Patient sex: F
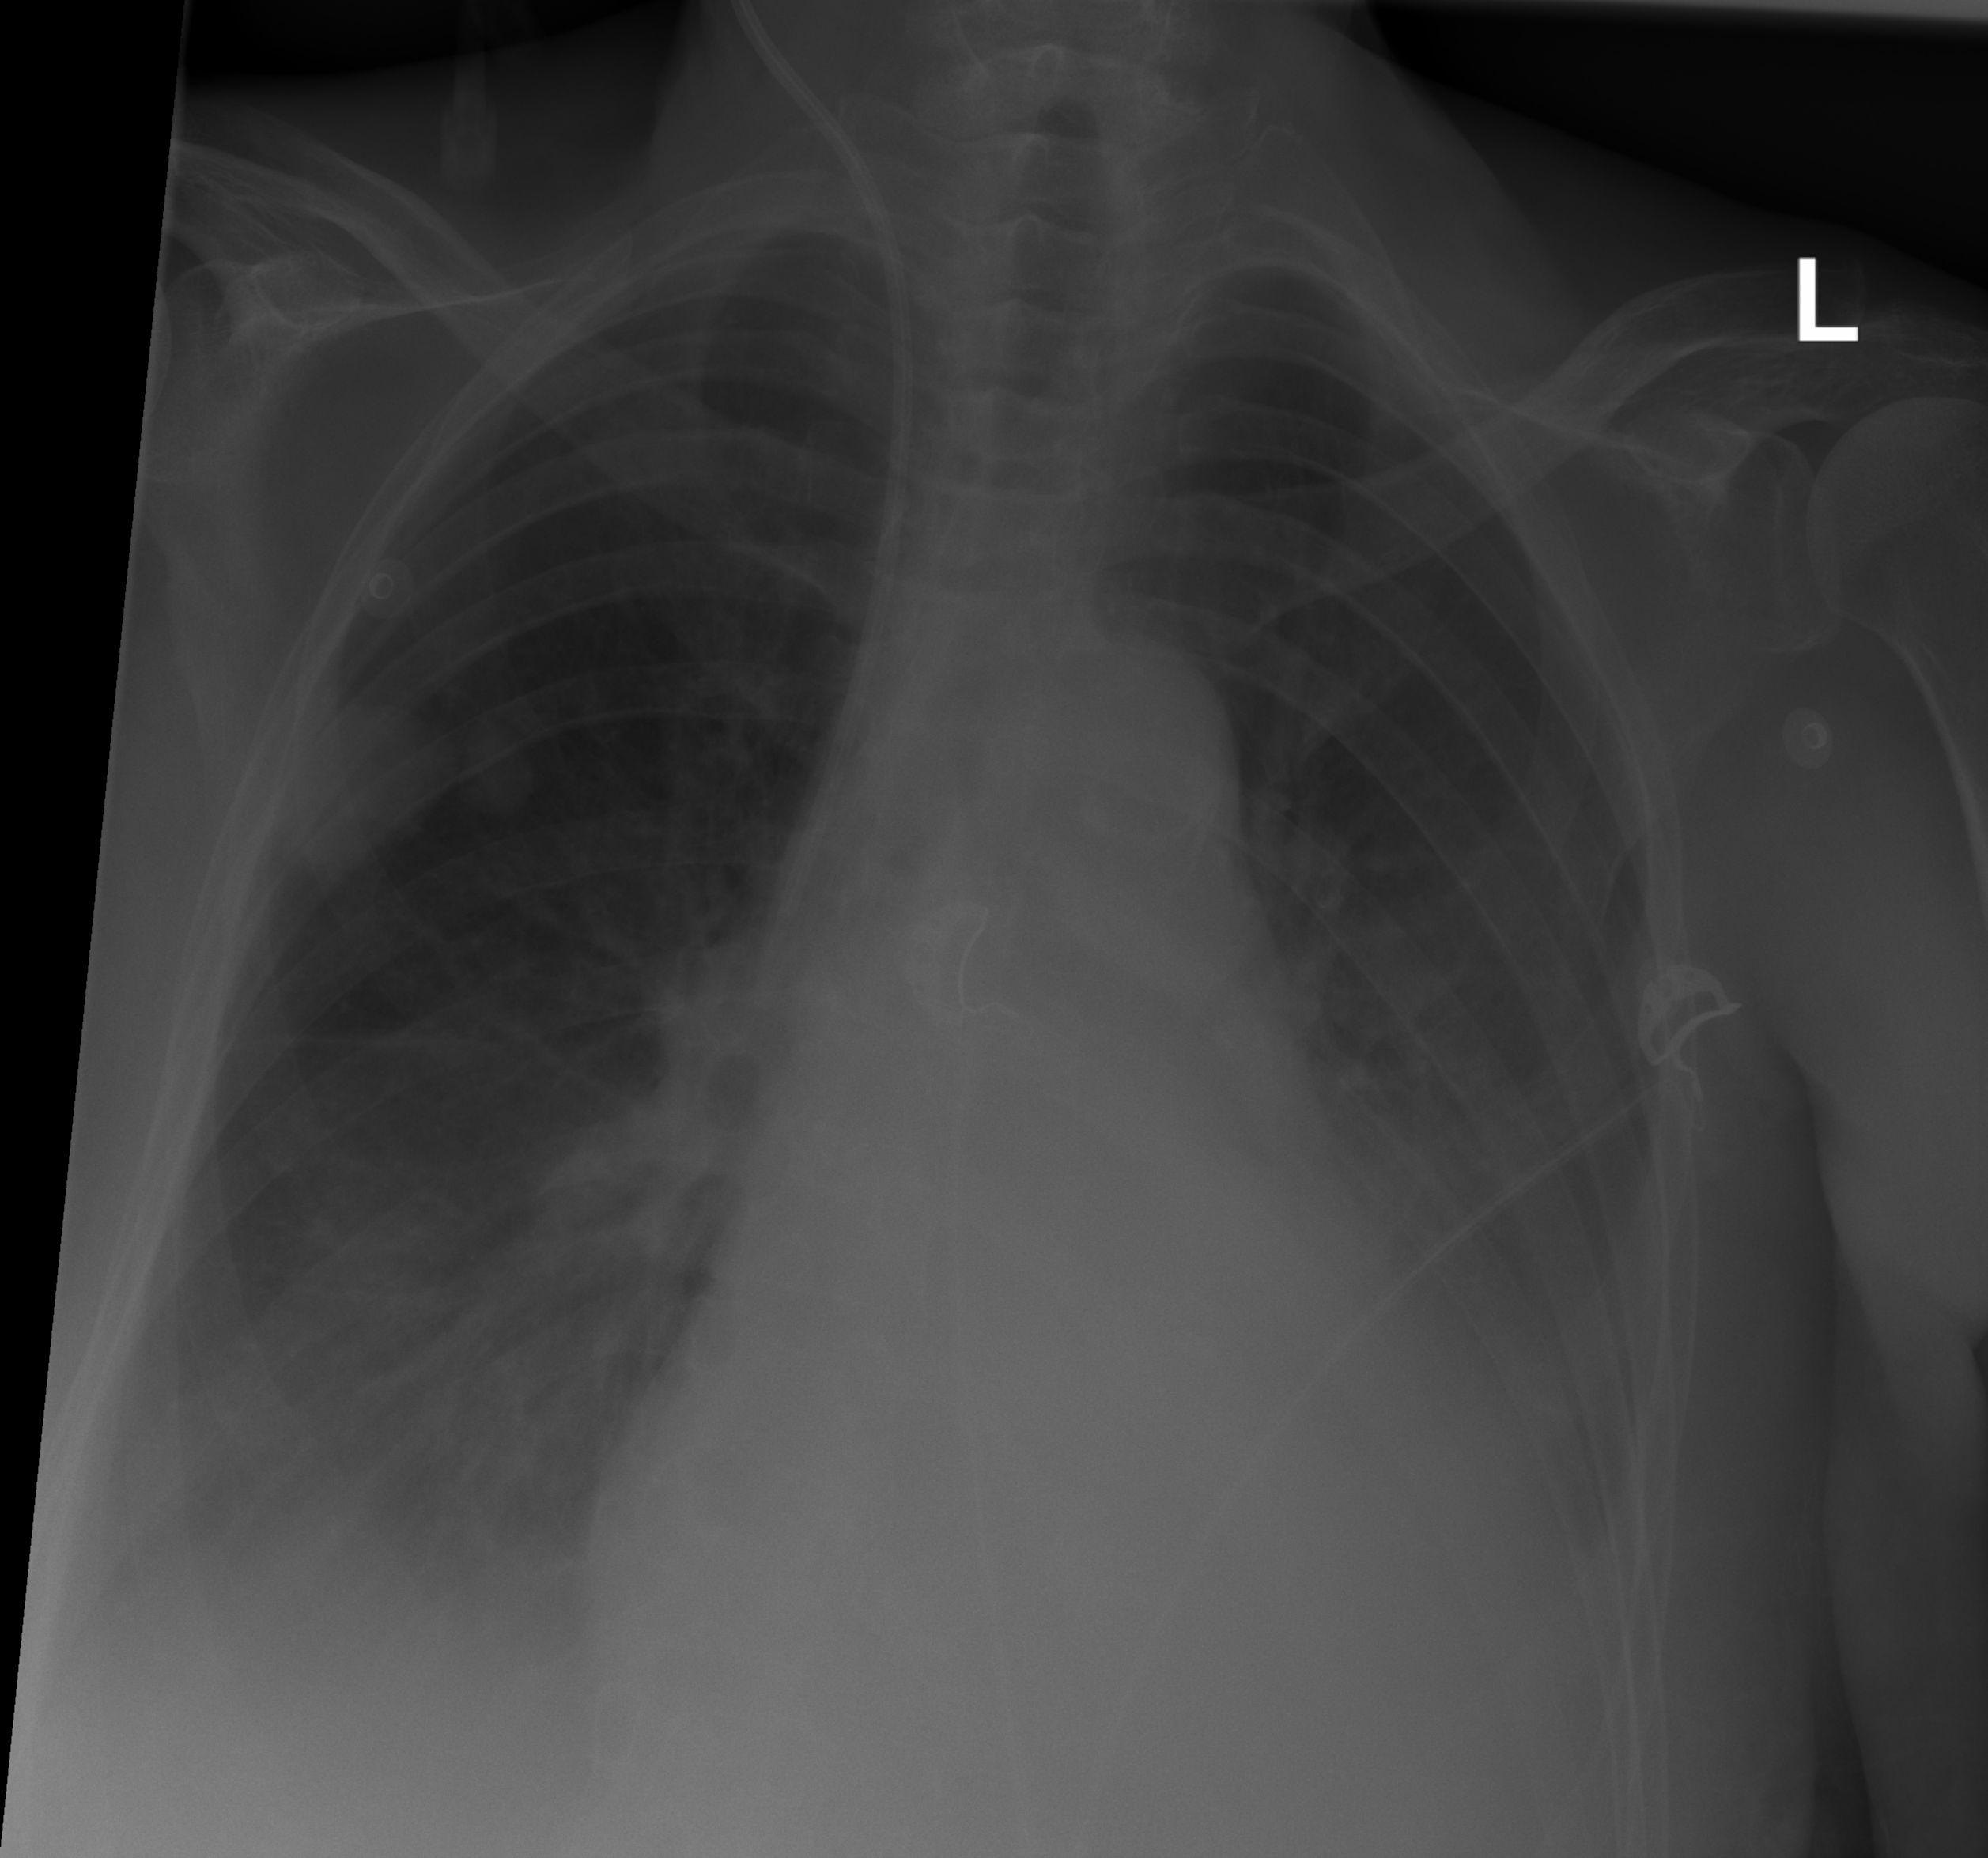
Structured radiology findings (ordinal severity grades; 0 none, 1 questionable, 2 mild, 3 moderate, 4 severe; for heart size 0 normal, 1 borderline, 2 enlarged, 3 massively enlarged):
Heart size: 3
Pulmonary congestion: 0
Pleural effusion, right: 2
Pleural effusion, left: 2
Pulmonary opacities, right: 0
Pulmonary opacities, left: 0
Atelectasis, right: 2
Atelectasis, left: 2